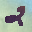
Label: 2